Question: I've done a conditional boxplot with my data, with the 'bwplot' function of the 'lattice' library.
'''
A1 <- bwplot(measure ~ month | plot , data = prueba,
strip = strip.custom(bg = 'white'),
cex = .8, layout = c(2, 2),
xlab = "Month", ylab = "Total",
par.settings = list(
box.rectangle = list(col = 1),
box.umbrella = list(col = 1),
plot.symbol = list(cex = .8, col = 1)),
scales = list(x = list(relation = "same"),
y = list(relation = "same")))
'''
Then, I've done a xyplot because I want to add the precipitation data to the previous graph, using 'xyplot' from 'lattice' library also.
'''
B1 <- xyplot(precip ~ month | plot, data=prueba,
type="b",
ylab = '% precip',
xlab = 'month',
strip = function(bg = 'white', ...)
strip.default(bg = 'white', ...),
scales = list(alternating = F,
x=list(relation = 'same'),
y=list(relation = 'same')))
'''
I've try to draw them on the same graph using 'grid.arrange' from 'gridExtra' library:
'''
grid.arrange(A1,B1)
'''
But with this, I don't overlap the data, but the result is this

How could I draw the precipitacion data "inside" the boxplots conditioned by plot?
Thank you
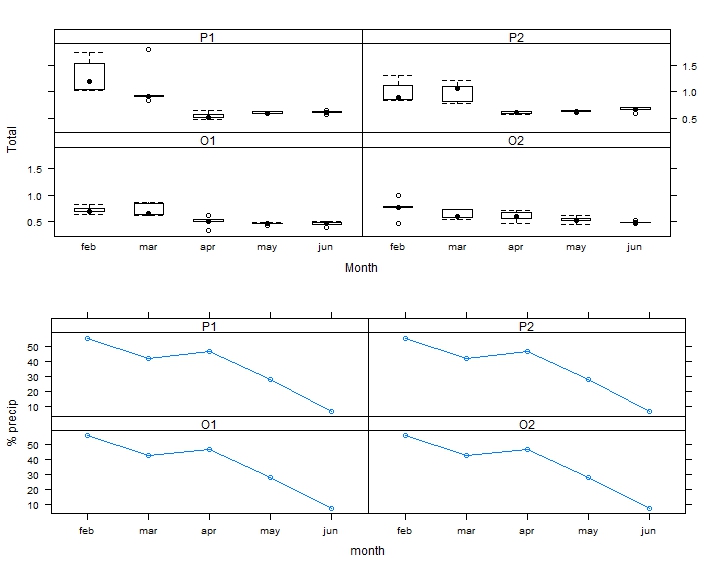
Answer: Using the 'barley' data as Andrie did, another approach with 'latticeExtra':
'''
library(lattice)
library(latticeExtra)
bwplot(yield ~ year | variety , data = barley, fill = "grey") +
xyplot(yield ~ year | variety , data = barley, col = "red")
'''